Question: What is the largest number in the image?
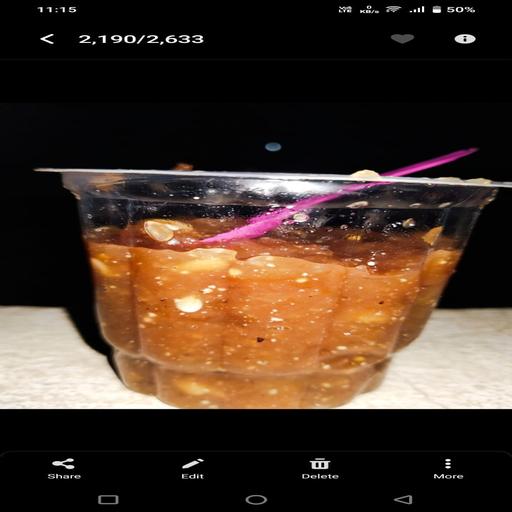
Answer: 2633